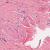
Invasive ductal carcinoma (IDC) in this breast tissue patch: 0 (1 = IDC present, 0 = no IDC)